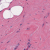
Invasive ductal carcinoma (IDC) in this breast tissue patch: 0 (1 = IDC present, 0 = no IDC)